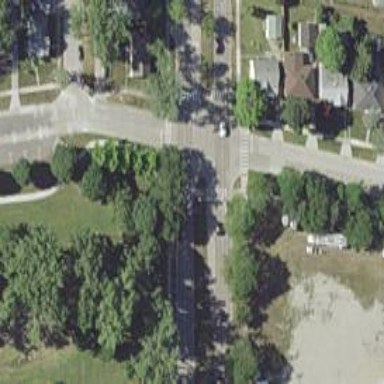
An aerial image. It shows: Zebra crossing on footway.